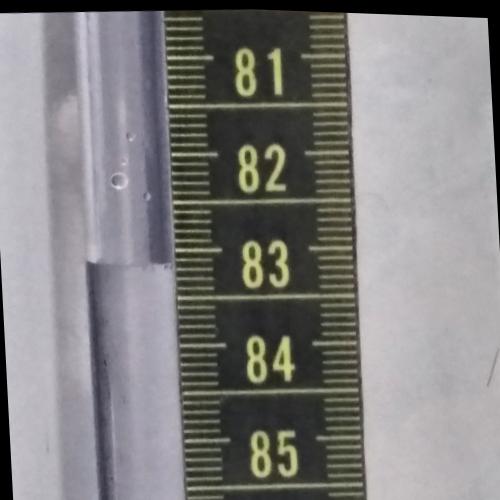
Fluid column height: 83.1 cm